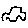
Label: car